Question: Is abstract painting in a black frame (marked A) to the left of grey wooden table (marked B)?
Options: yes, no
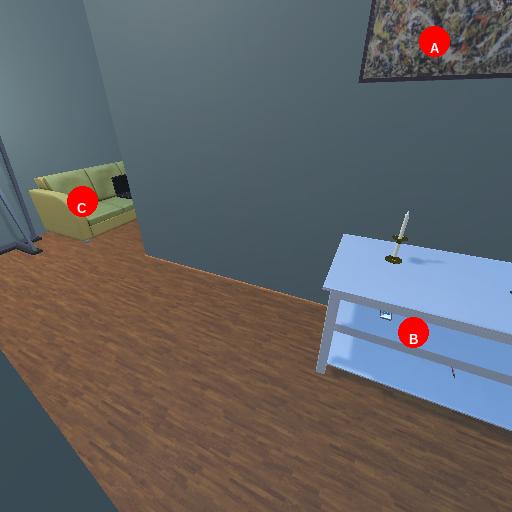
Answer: yes